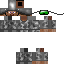
A male skeleton skin with dark skin, wearing brown helmet dressed in a black armor chest and black pants, featuring a closed mouth.